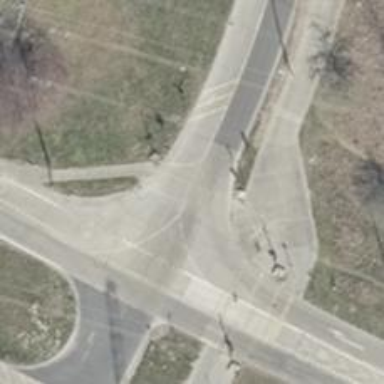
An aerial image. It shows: Crossing with traffic signals.